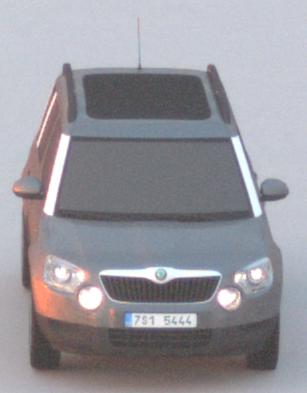
Make: Skoda
Model: Yeti 1.2 TSI
Detailed model: Yeti
Model produced from: 2009/11
Model produced until: 2011/10
Doors: 5
Color: gray
Road condition: dry road
Daytime: sunrise or sunset
Contrast: medium contrast